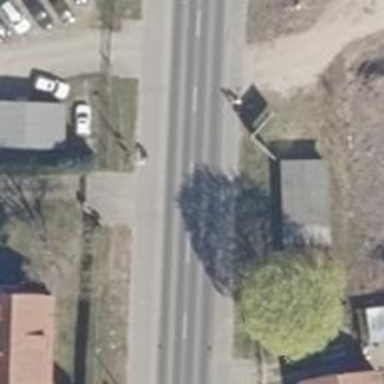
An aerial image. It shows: Secondary road with asphalt surface. There are separate sidewalks on both sides.